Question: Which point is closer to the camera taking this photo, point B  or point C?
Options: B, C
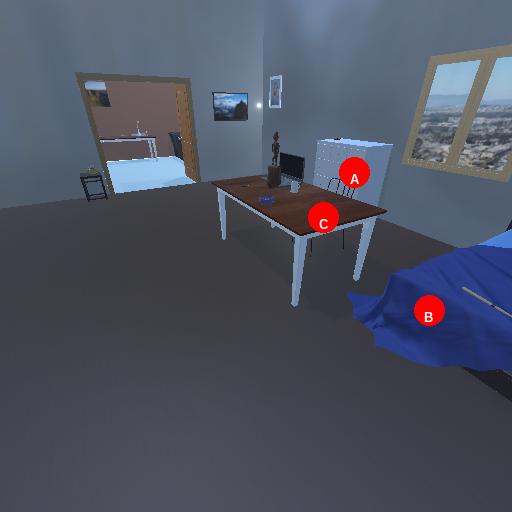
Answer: B